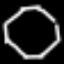
Label: octagon